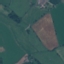
Land use / land cover: Pasture